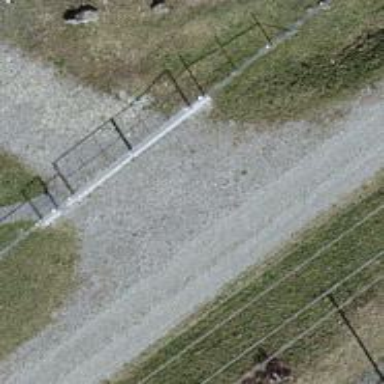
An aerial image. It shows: Gate.